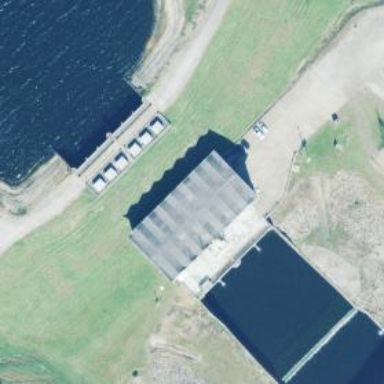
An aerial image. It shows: Hydro power generator utilizing water storage as its method.